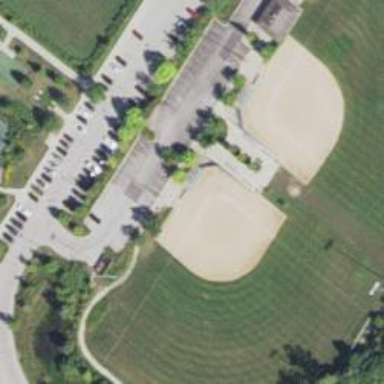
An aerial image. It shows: Softball pitch for leisure land activities.